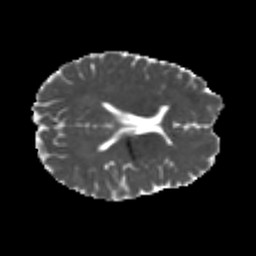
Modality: MD
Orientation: axial
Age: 24
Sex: male
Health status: healthy
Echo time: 0.074 s